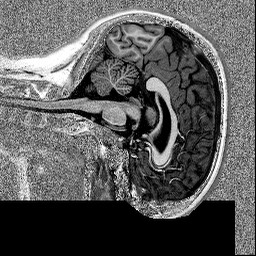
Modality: MP2RAGE
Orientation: sagittal
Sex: female